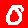
Digit: 0